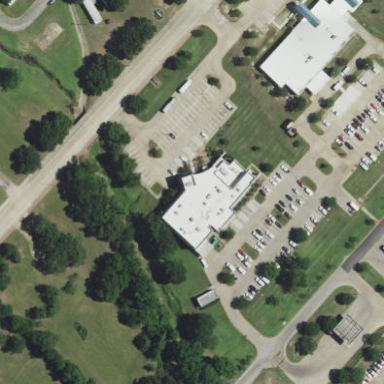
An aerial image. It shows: Courthouse building.